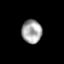
Tissue: skin
Cell type: Epithelial cells
Senescence score: 0.2588
Nuclear area (px): 462
Mean DAPI intensity: 165.619